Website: walmart
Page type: billing-address
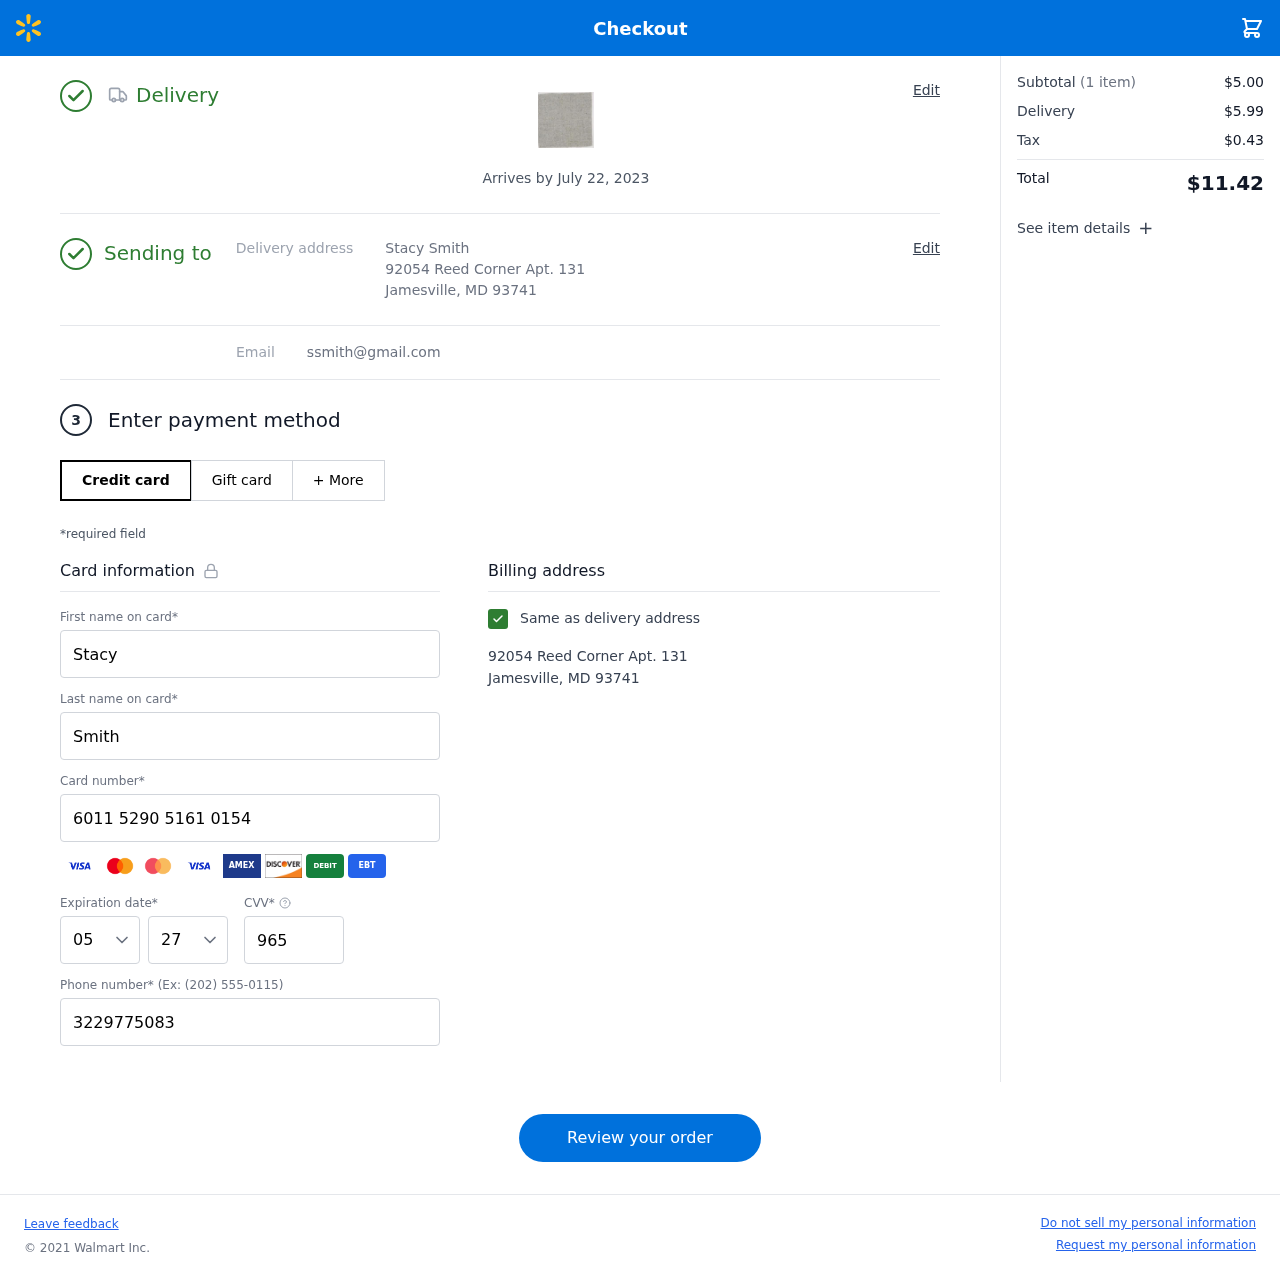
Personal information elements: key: PII_CARD_CVV
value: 965
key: PII_CARD_EXPIRY_MONTH
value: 05
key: PII_CARD_EXPIRY_YEAR
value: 27
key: PII_CARD_NUMBER
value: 6011 5290 5161 0154
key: PII_EMAIL
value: ssmith@gmail.com
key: PII_FIRSTNAME
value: Stacy
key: PII_FULLNAME
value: Stacy Smith
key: PII_LASTNAME
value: Smith
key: PII_PHONE
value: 3229775083
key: PII_STREET
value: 92054 Reed Corner Apt. 131
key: PII_CITY_STATE_ZIP
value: Jamesville, MD 93741
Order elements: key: ORDER_DELIVERY_DATE
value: Arrives by July 22, 2023
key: ORDER_NUM_ITEMS
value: (1 item)
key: ORDER_SUBTOTAL
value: $5.00
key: ORDER_SHIPPING_COST
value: $5.99
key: ORDER_TAX
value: $0.43
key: ORDER_TOTAL
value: $11.42